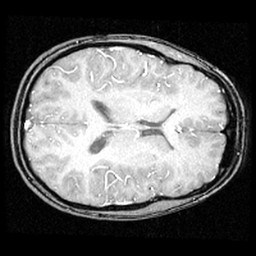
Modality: inplaneT1
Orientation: axial
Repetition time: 0.2 s
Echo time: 0.0036 s